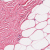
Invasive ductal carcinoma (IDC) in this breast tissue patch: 0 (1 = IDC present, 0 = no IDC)